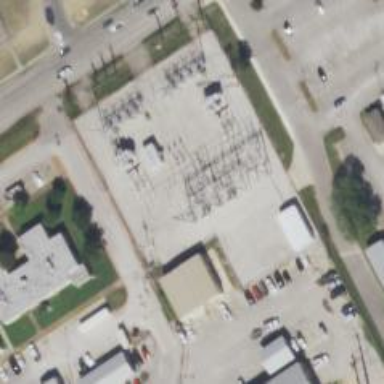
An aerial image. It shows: Switch for power supply.